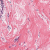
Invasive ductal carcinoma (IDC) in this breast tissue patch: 0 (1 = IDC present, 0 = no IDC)